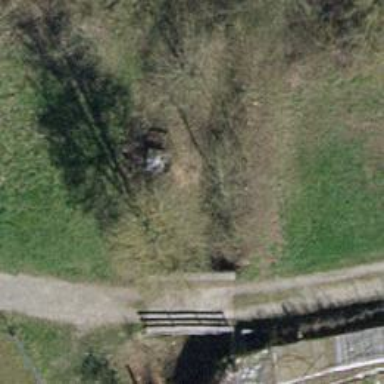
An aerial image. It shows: Culvert tunnel.